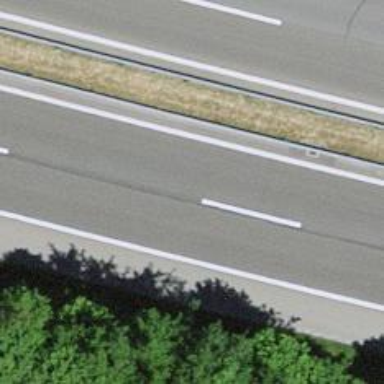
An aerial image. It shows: Asphalt motorway.